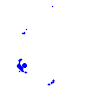
Particle: pion